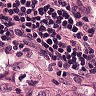
Metastatic tissue present: yes